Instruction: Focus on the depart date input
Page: home
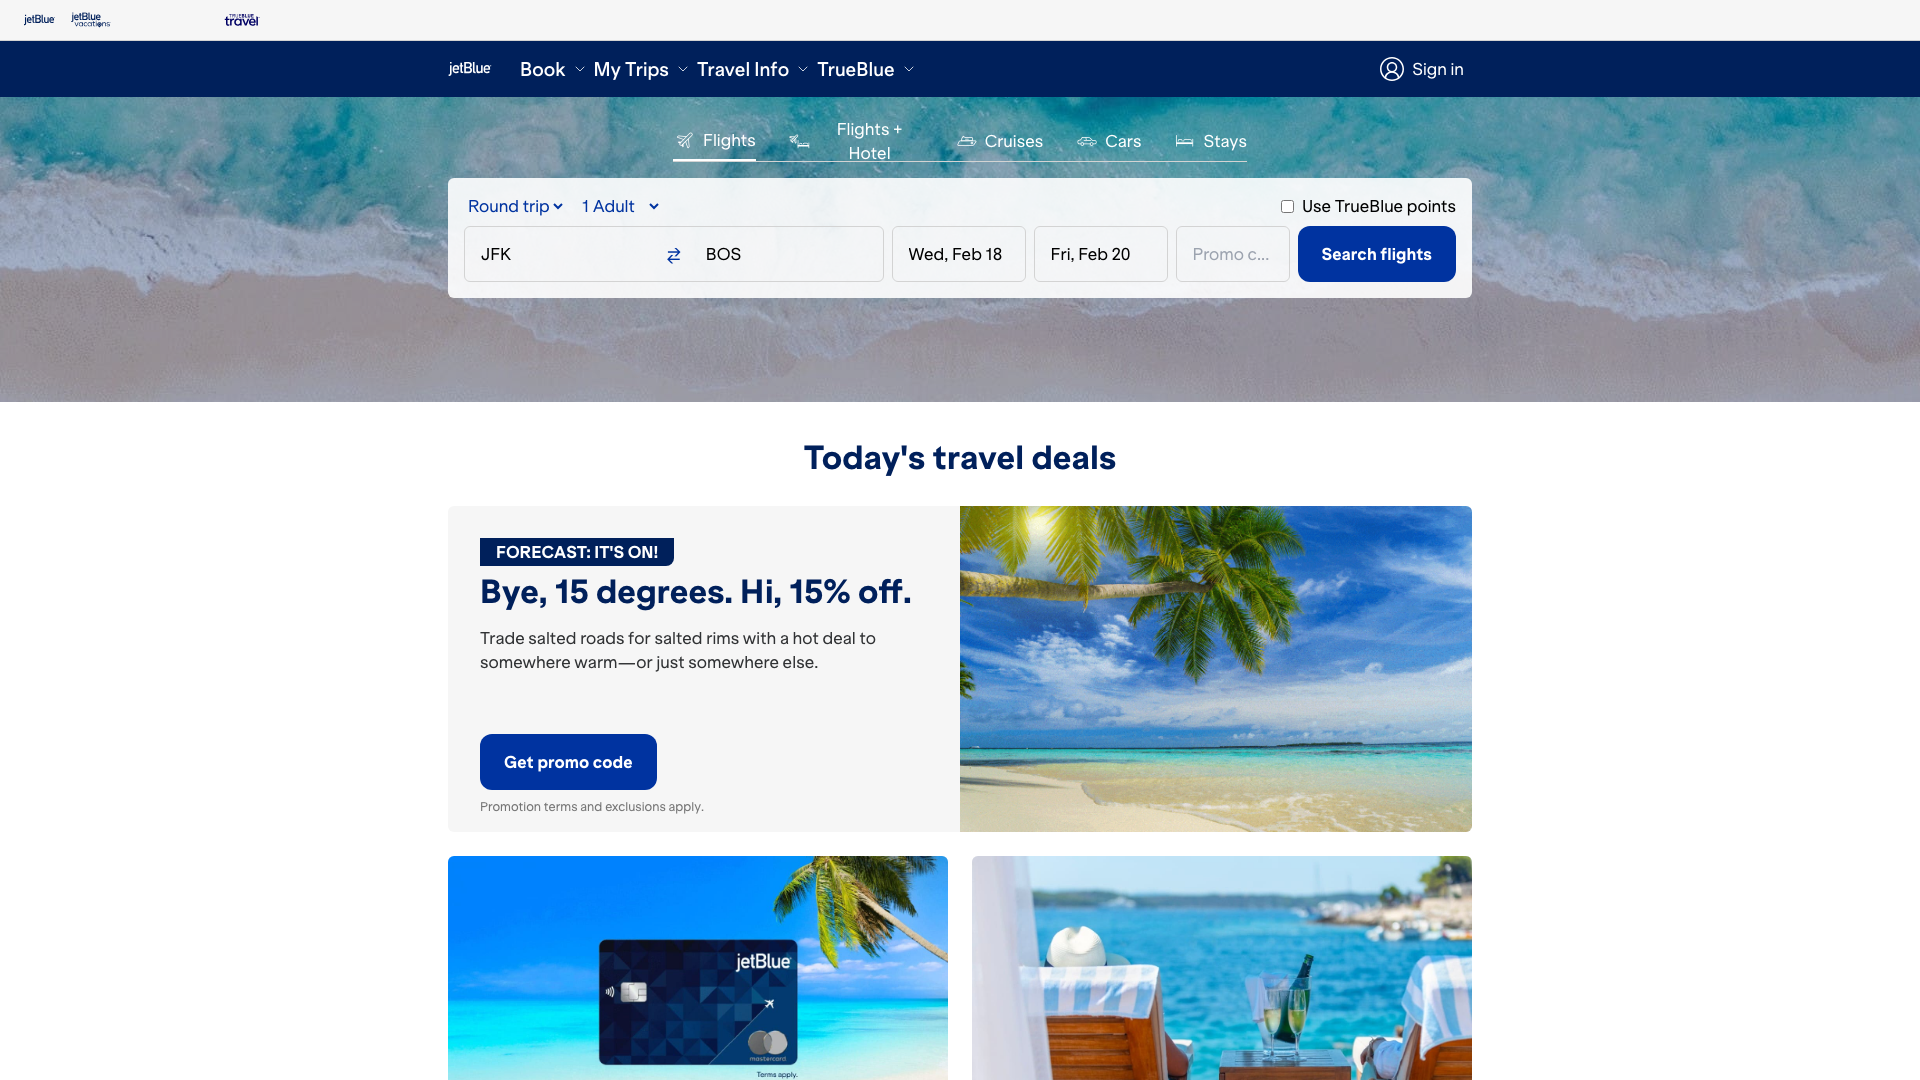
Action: click